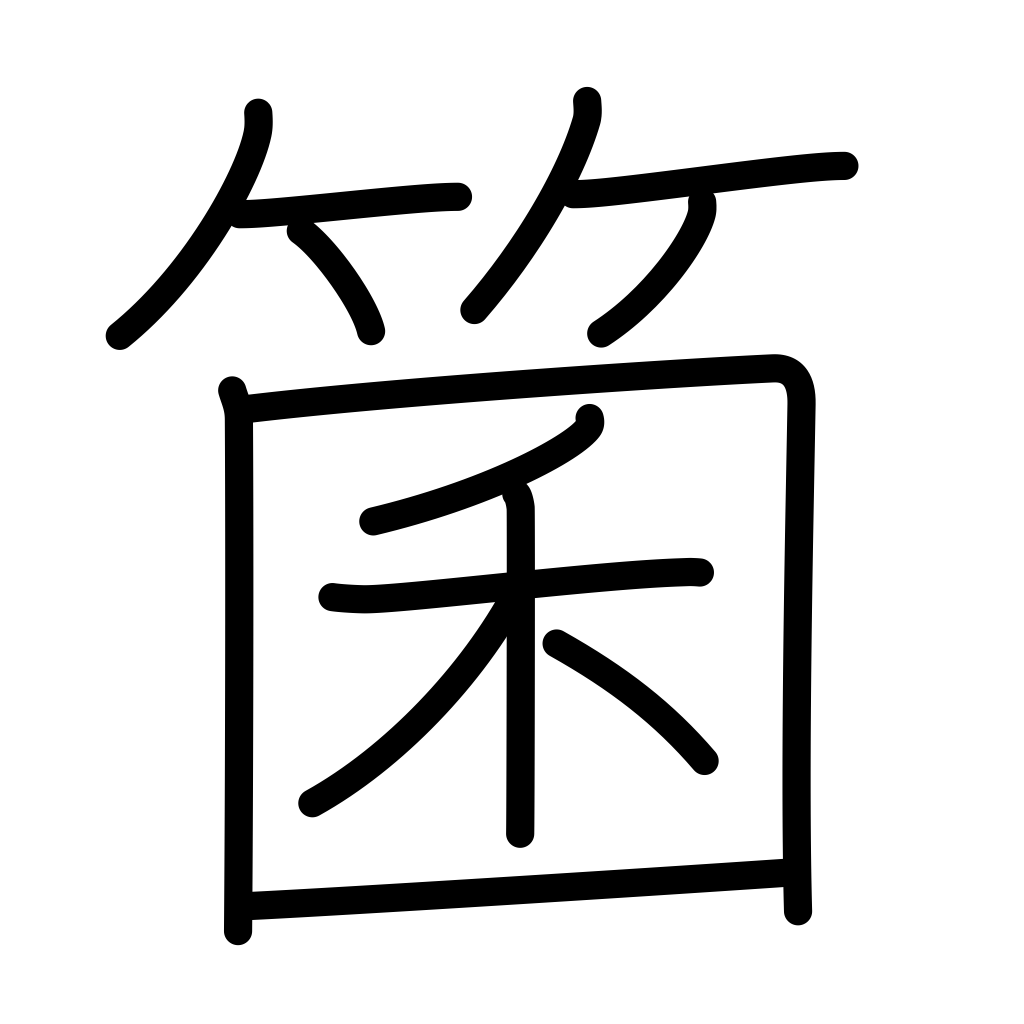
Meaning: a type of bamboo, bamboo shoots, dice